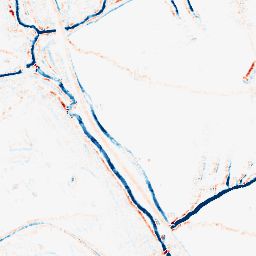
Category: morphological
Decomposition family: morphological_rect
Decomposition parameters: operation: average
width: 5
height: 5
Upsampling method: bspline
Upsampling parameters: scale: 2
Upsampling scale: 2